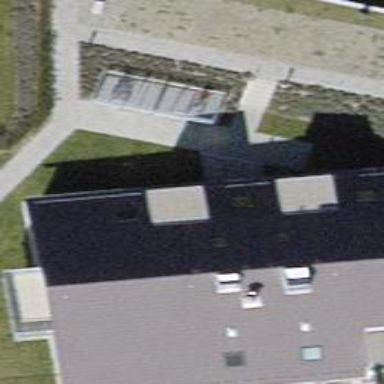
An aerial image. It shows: Gabled roof on building that houses apartments.